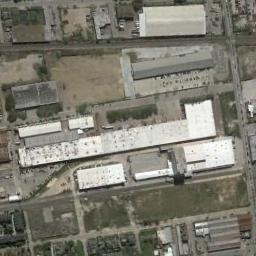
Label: industrial_area